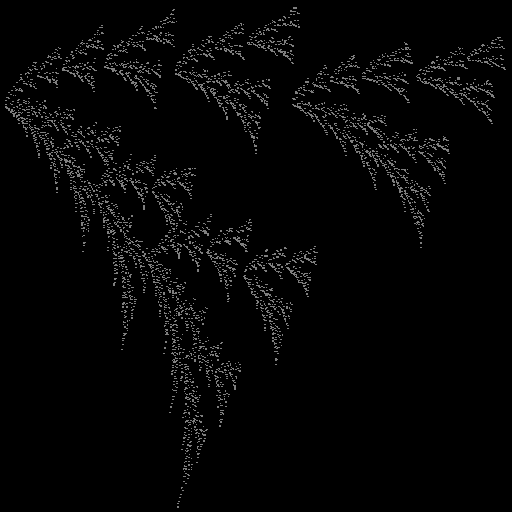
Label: watersprite